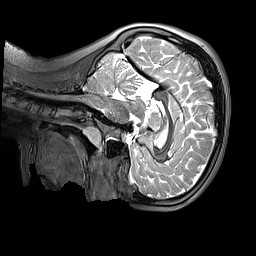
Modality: T2w
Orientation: sagittal
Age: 9
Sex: female
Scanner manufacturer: siemens
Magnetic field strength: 3 T
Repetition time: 3.2 s
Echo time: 0.408 s